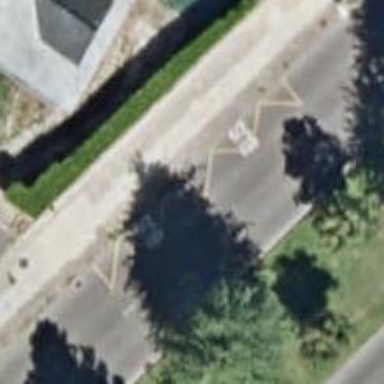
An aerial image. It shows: Public transport stop position.